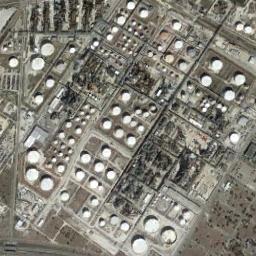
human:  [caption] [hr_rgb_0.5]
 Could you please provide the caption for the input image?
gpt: There is a black house beside the storage tanks .

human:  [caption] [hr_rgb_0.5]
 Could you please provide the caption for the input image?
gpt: There are many roads beside the storage tanks .

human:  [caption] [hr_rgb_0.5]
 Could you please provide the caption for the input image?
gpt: There are many storage tanks on the bare land .

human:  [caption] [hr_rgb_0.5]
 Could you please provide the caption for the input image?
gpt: There are many neatly arranged storage tanks and many pipelines in the factory .

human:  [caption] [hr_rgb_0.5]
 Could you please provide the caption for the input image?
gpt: There are many white storage tanks of different sizes .